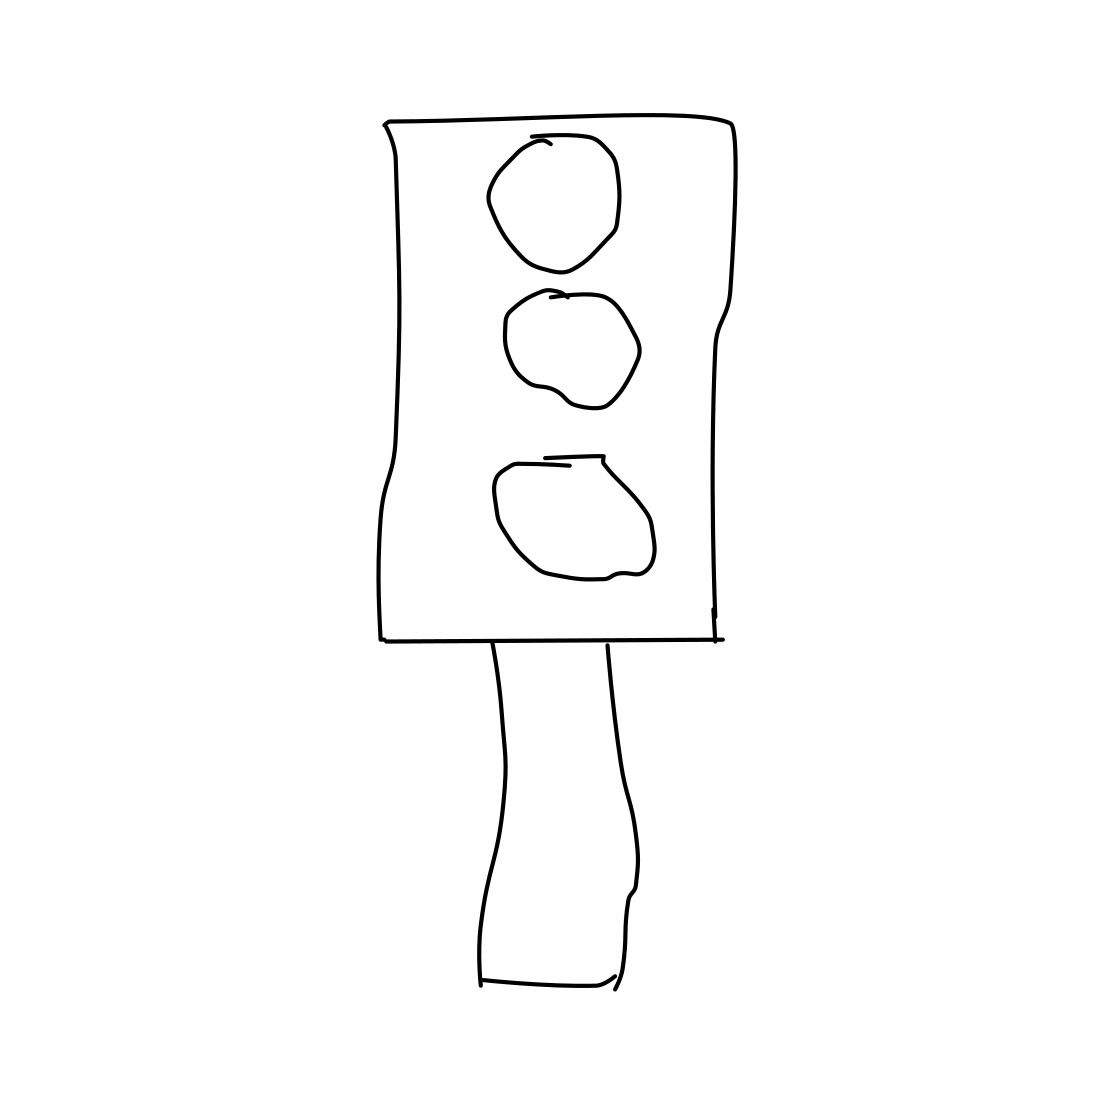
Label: traffic light